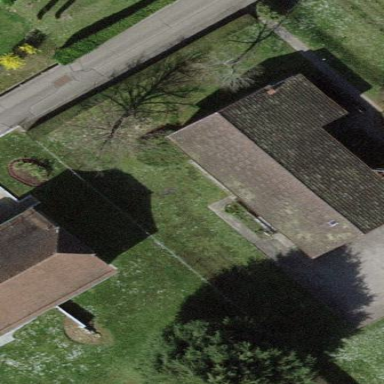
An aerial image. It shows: Beautiful church building.